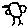
Label: bird